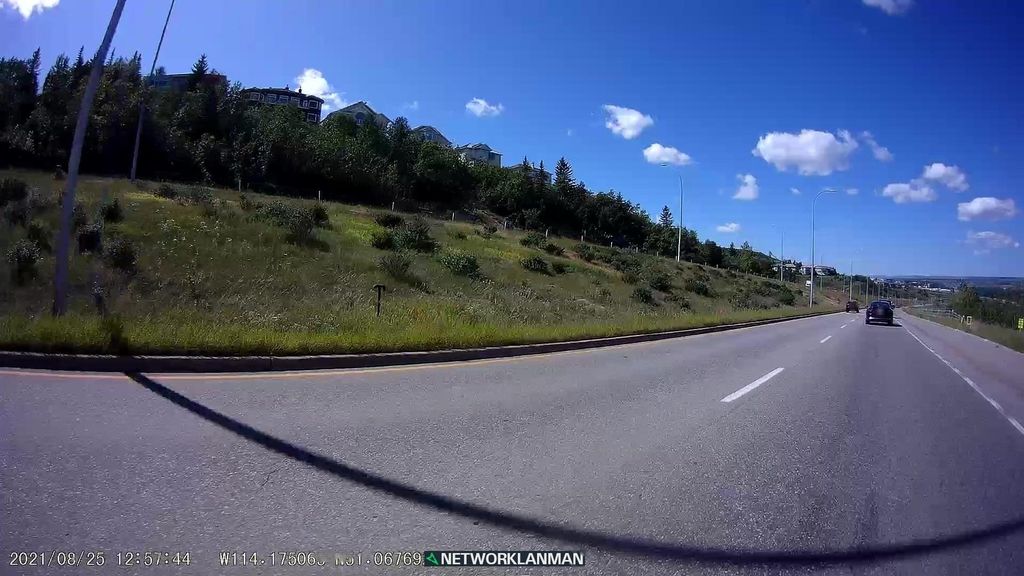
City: calgary